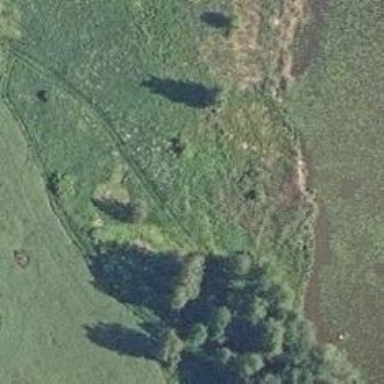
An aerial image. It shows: Archaeological site with historical significance.